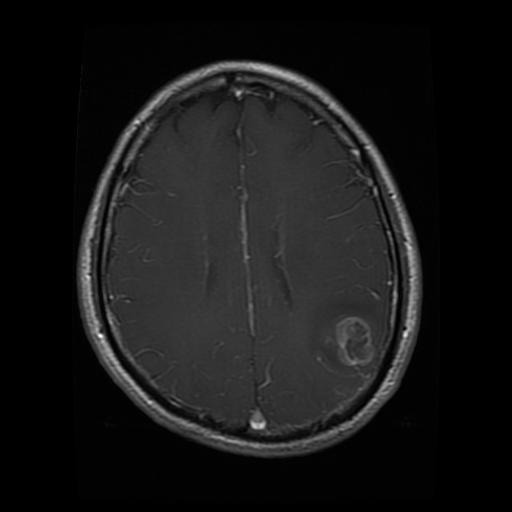
Label: glioma